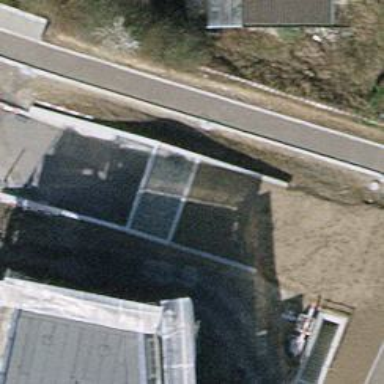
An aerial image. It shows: Parking entrance.